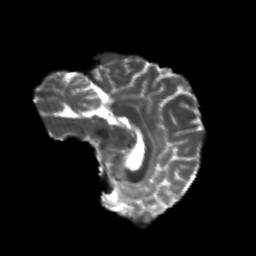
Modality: T2w
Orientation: sagittal
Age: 23
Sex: male
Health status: healthy
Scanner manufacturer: philips
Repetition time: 7.393 s
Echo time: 0.08599 s